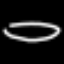
Label: airplane